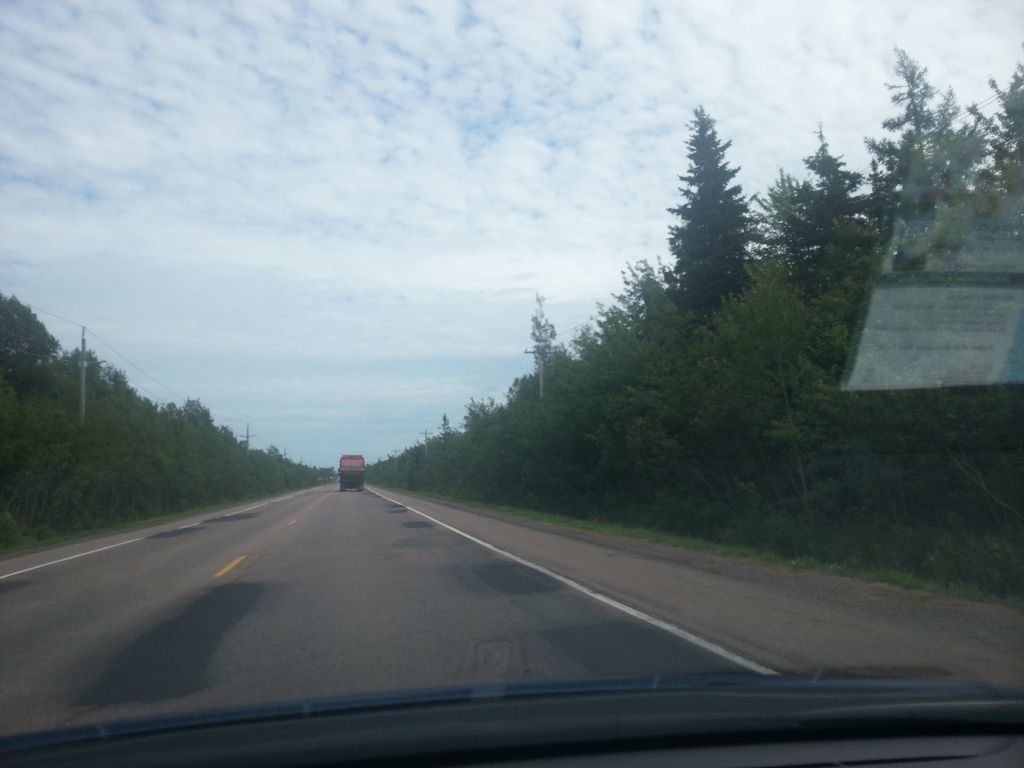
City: charlottetown